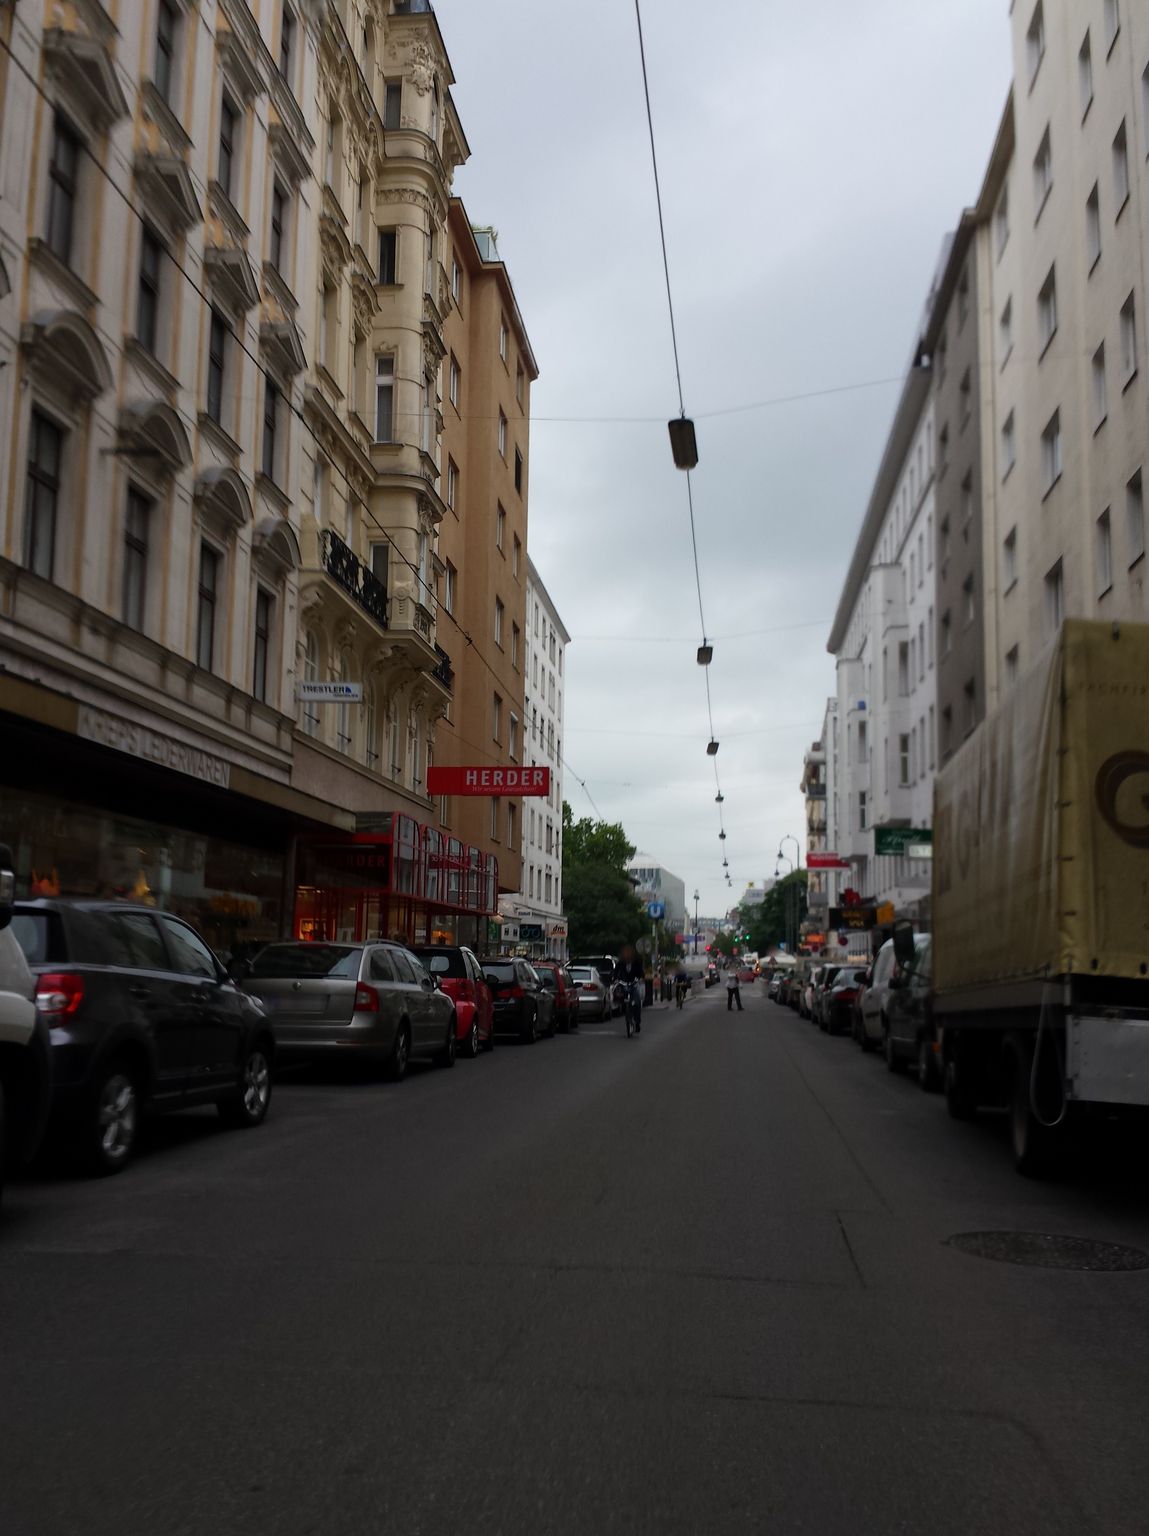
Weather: cloudy
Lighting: day
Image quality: good
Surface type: driving surface
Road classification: steps, pedestrian
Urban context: urban centre
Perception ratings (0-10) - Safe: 2.62, Lively: 6.75, Beautiful: 3.86, Boring: 3.84, Depressing: 8.3, Wealthy: 7.41